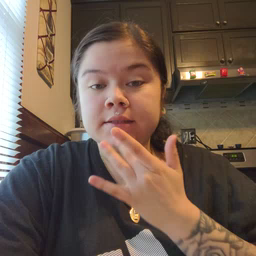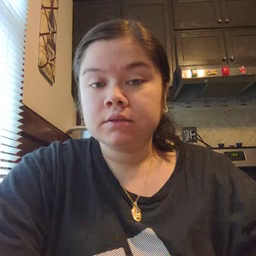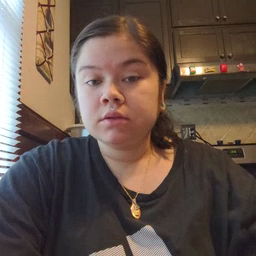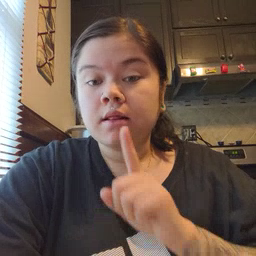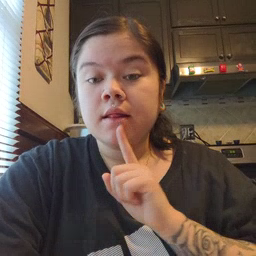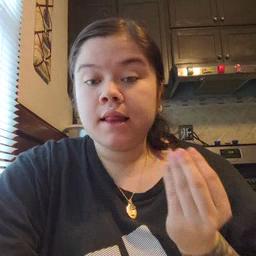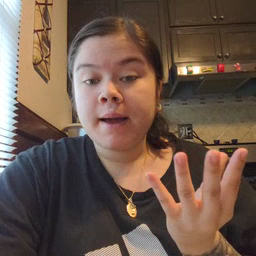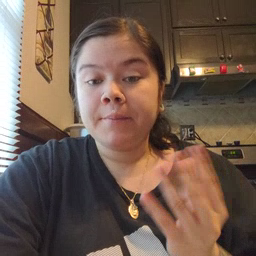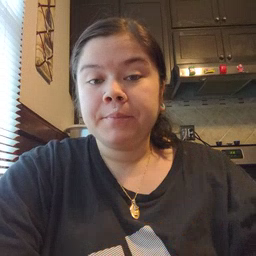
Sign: lamp